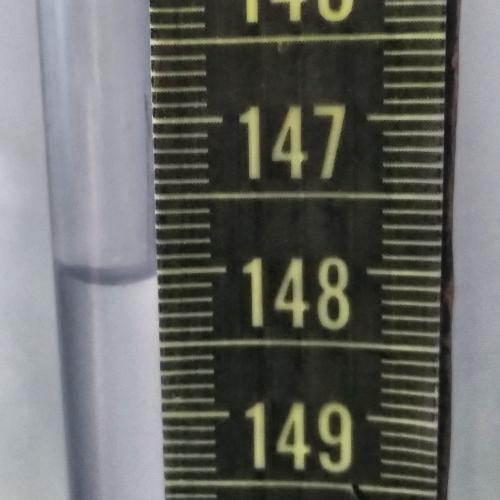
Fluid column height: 148.0 cm